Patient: sex M, age 42
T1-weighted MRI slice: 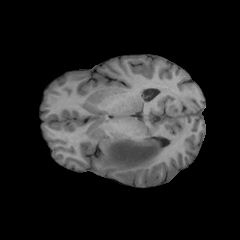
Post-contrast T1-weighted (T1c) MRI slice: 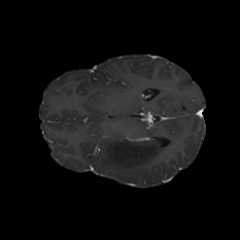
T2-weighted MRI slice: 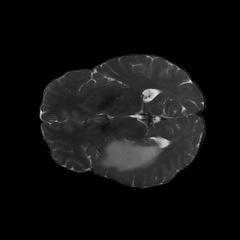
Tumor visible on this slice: yes
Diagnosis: Astrocytoma, IDH-mutant
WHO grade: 2